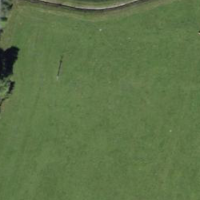
EUNIS habitat code: 24
Species observed at this site:
Gentiana verna